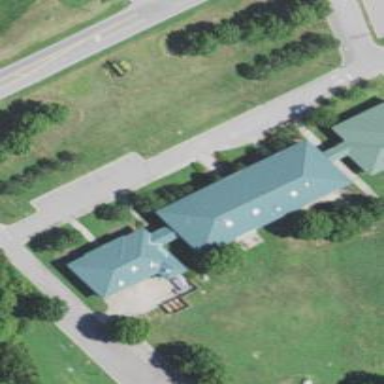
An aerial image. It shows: College building.